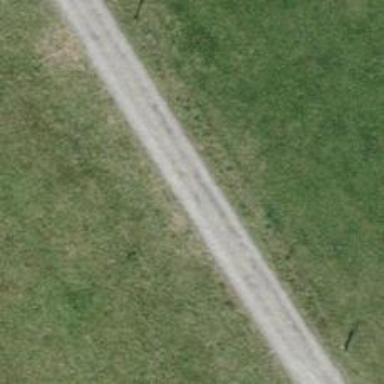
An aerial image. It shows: Track with compacted grade3 surface.